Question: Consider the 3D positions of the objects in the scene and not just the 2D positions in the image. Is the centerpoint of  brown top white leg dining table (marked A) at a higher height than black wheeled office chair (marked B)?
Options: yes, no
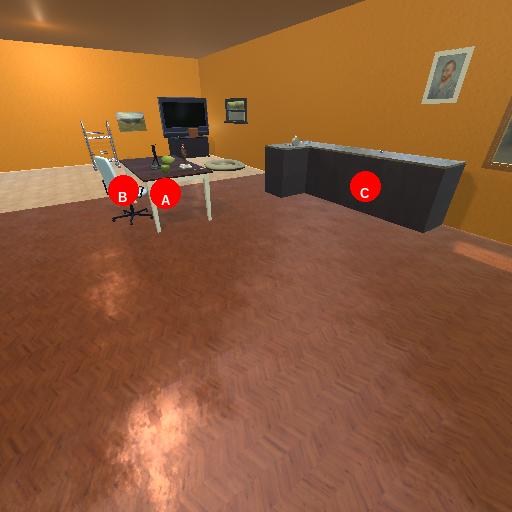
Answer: yes